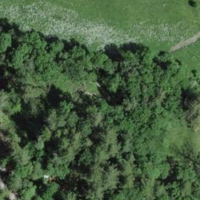
EUNIS habitat code: 44
Species observed at this site:
Silene dioica